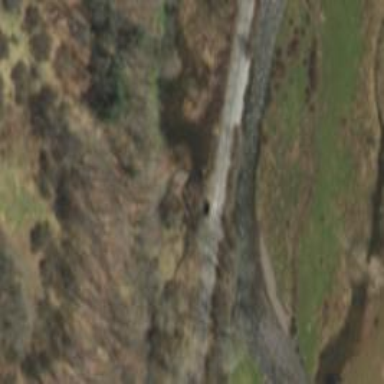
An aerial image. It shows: Preserved railway bridge.